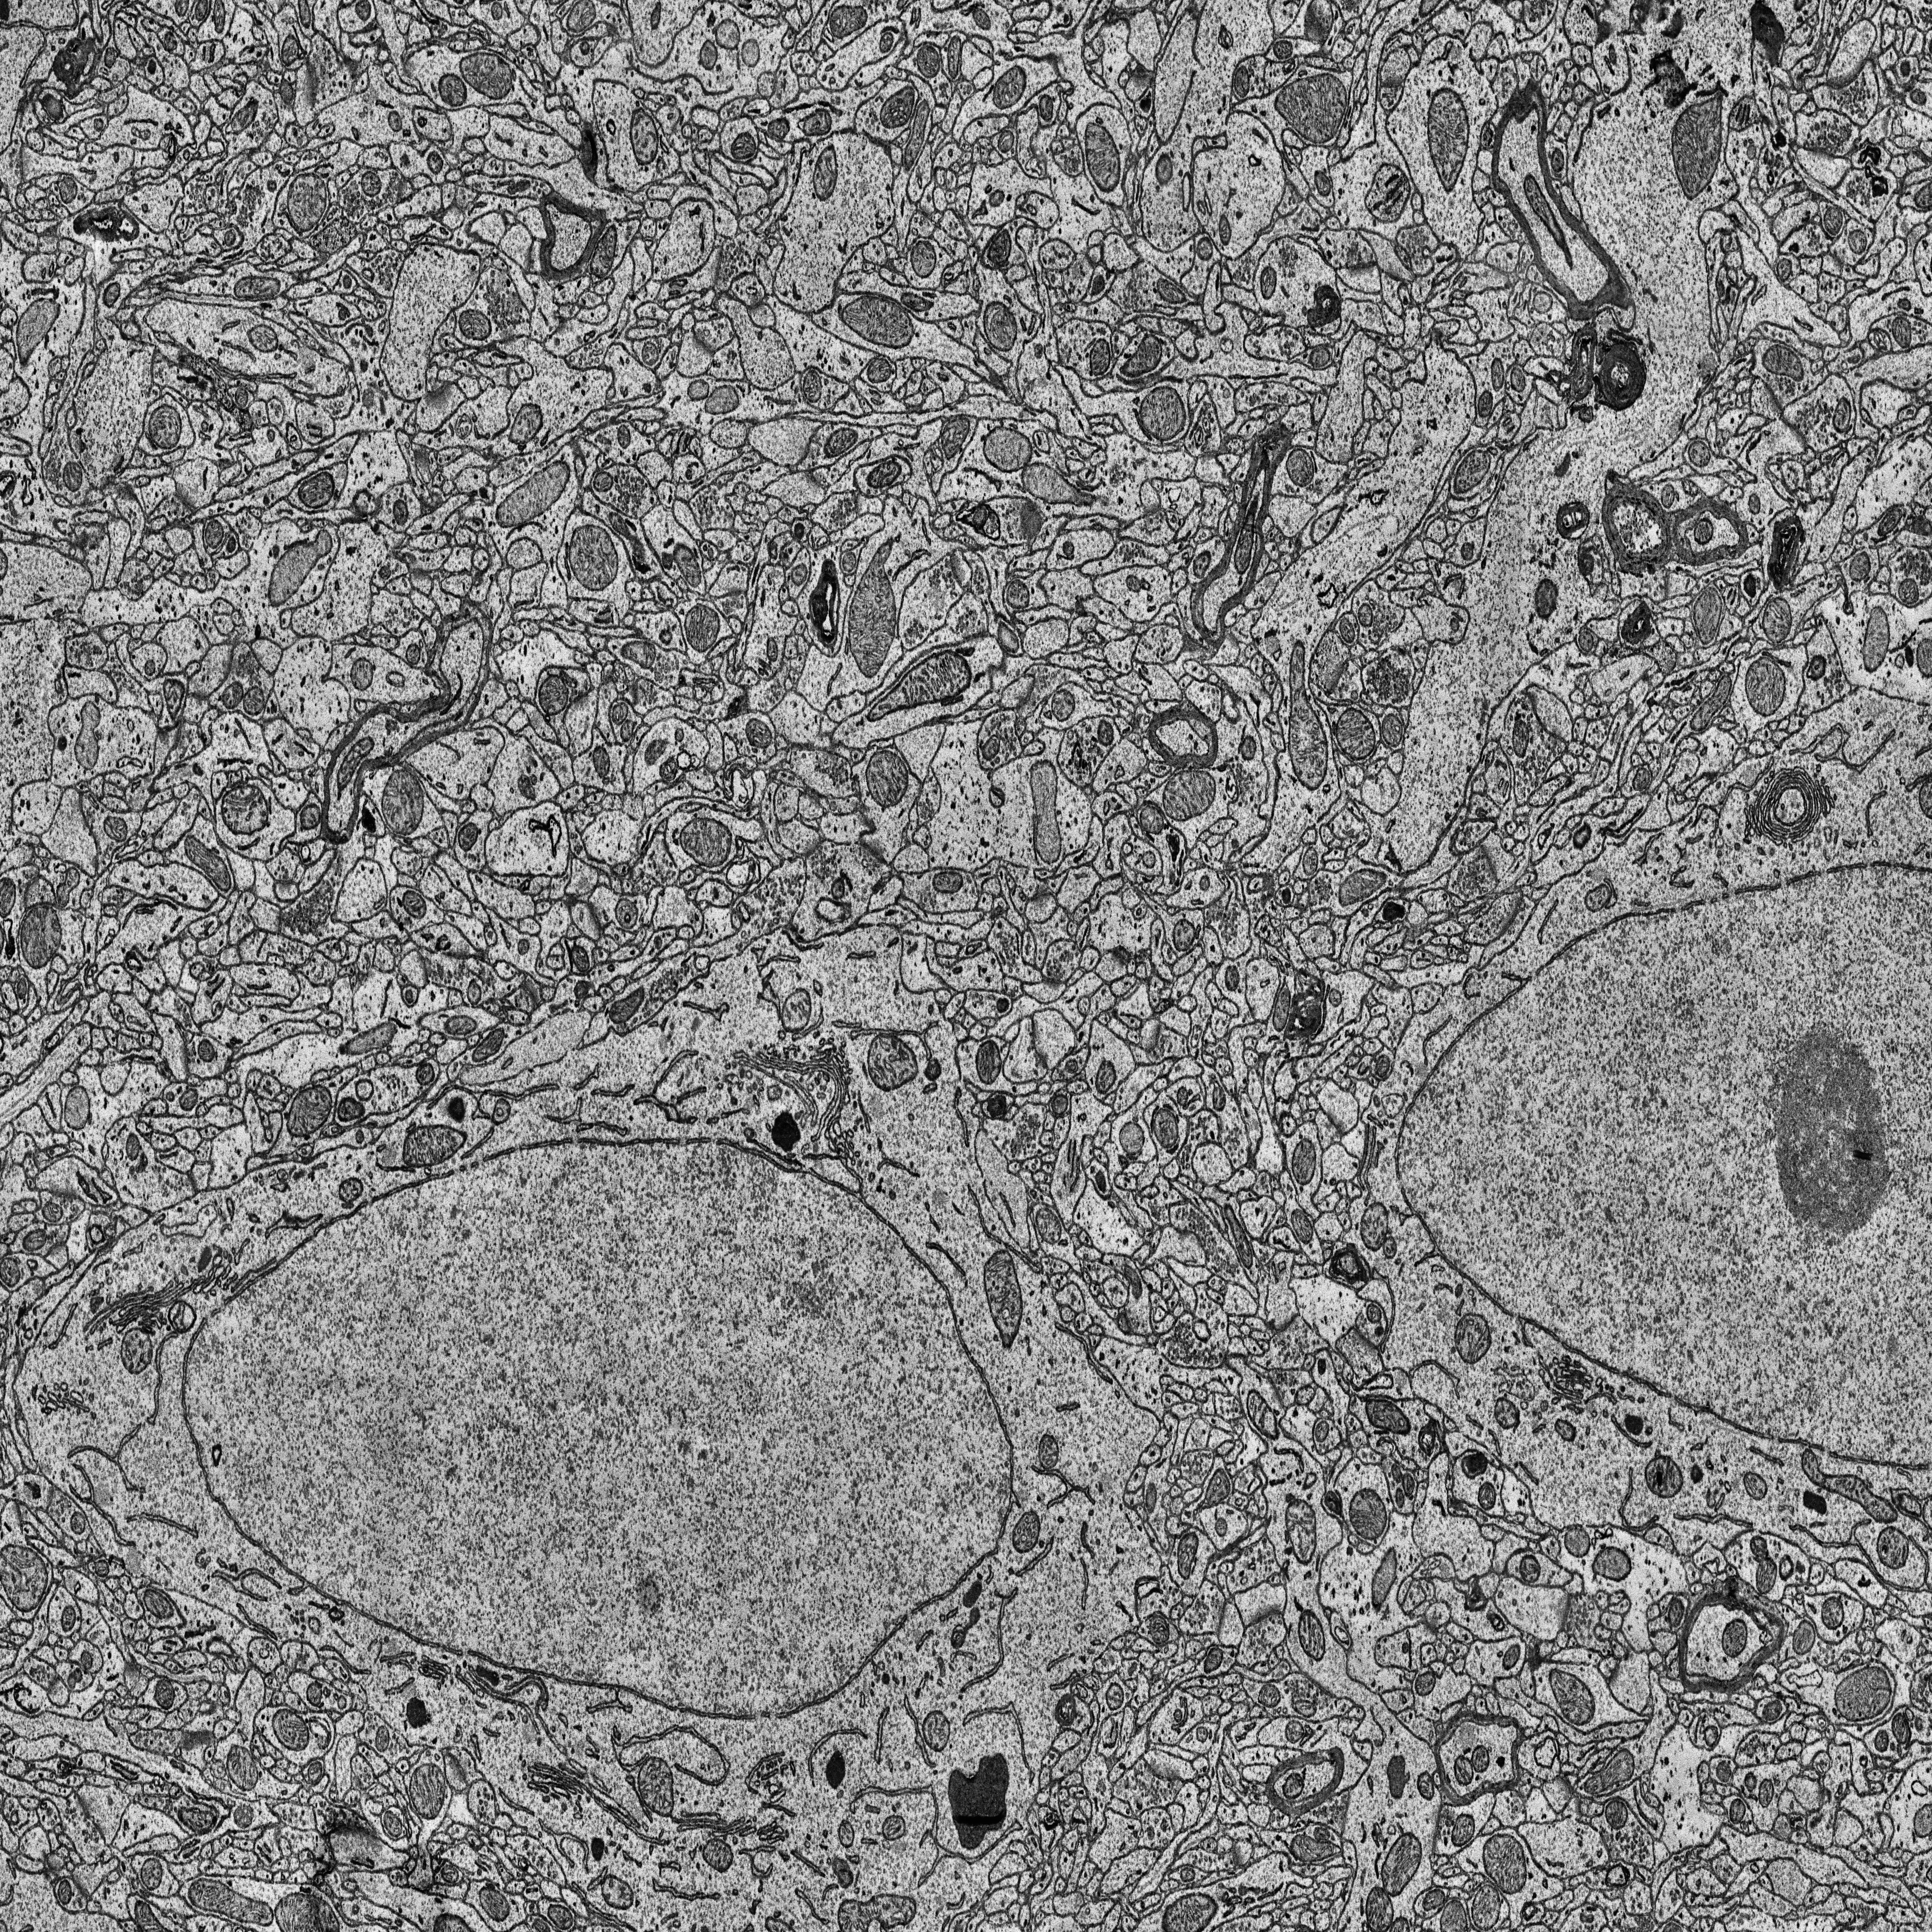
Electron microscopy slice of rat cortex tissue
Slice depth (z): 314
Mitochondria instances in slice: 379